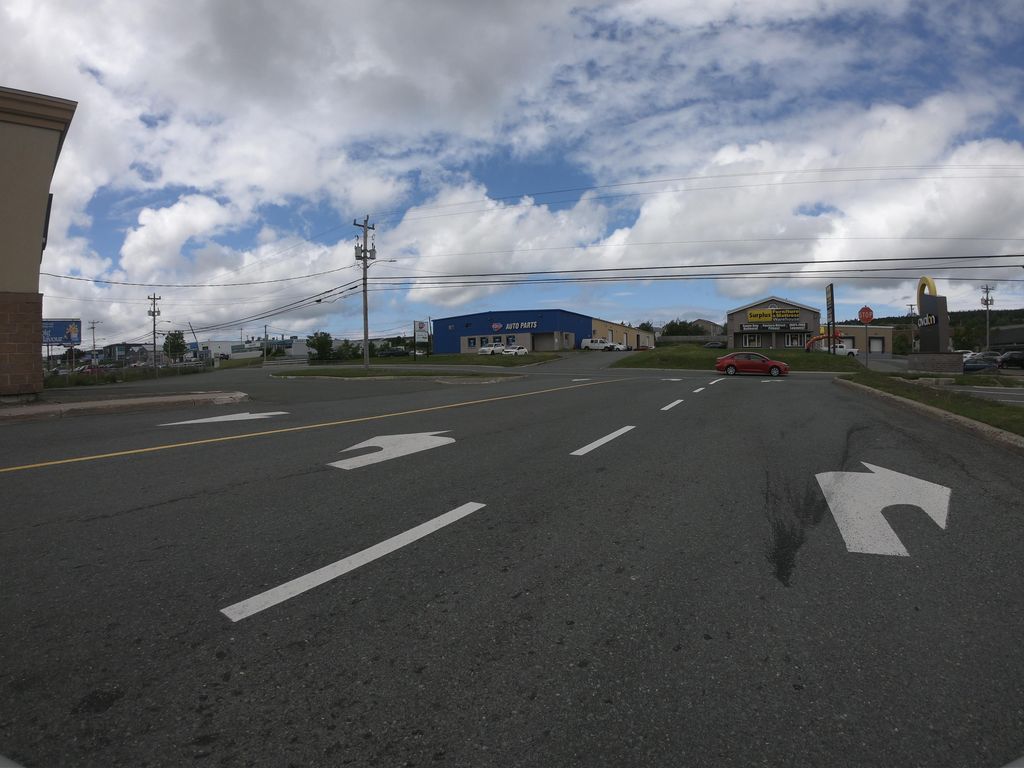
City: st_johns